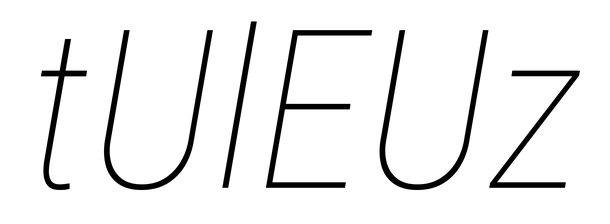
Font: Roboto-Italic_Condensed_Thin_Italic